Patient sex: M
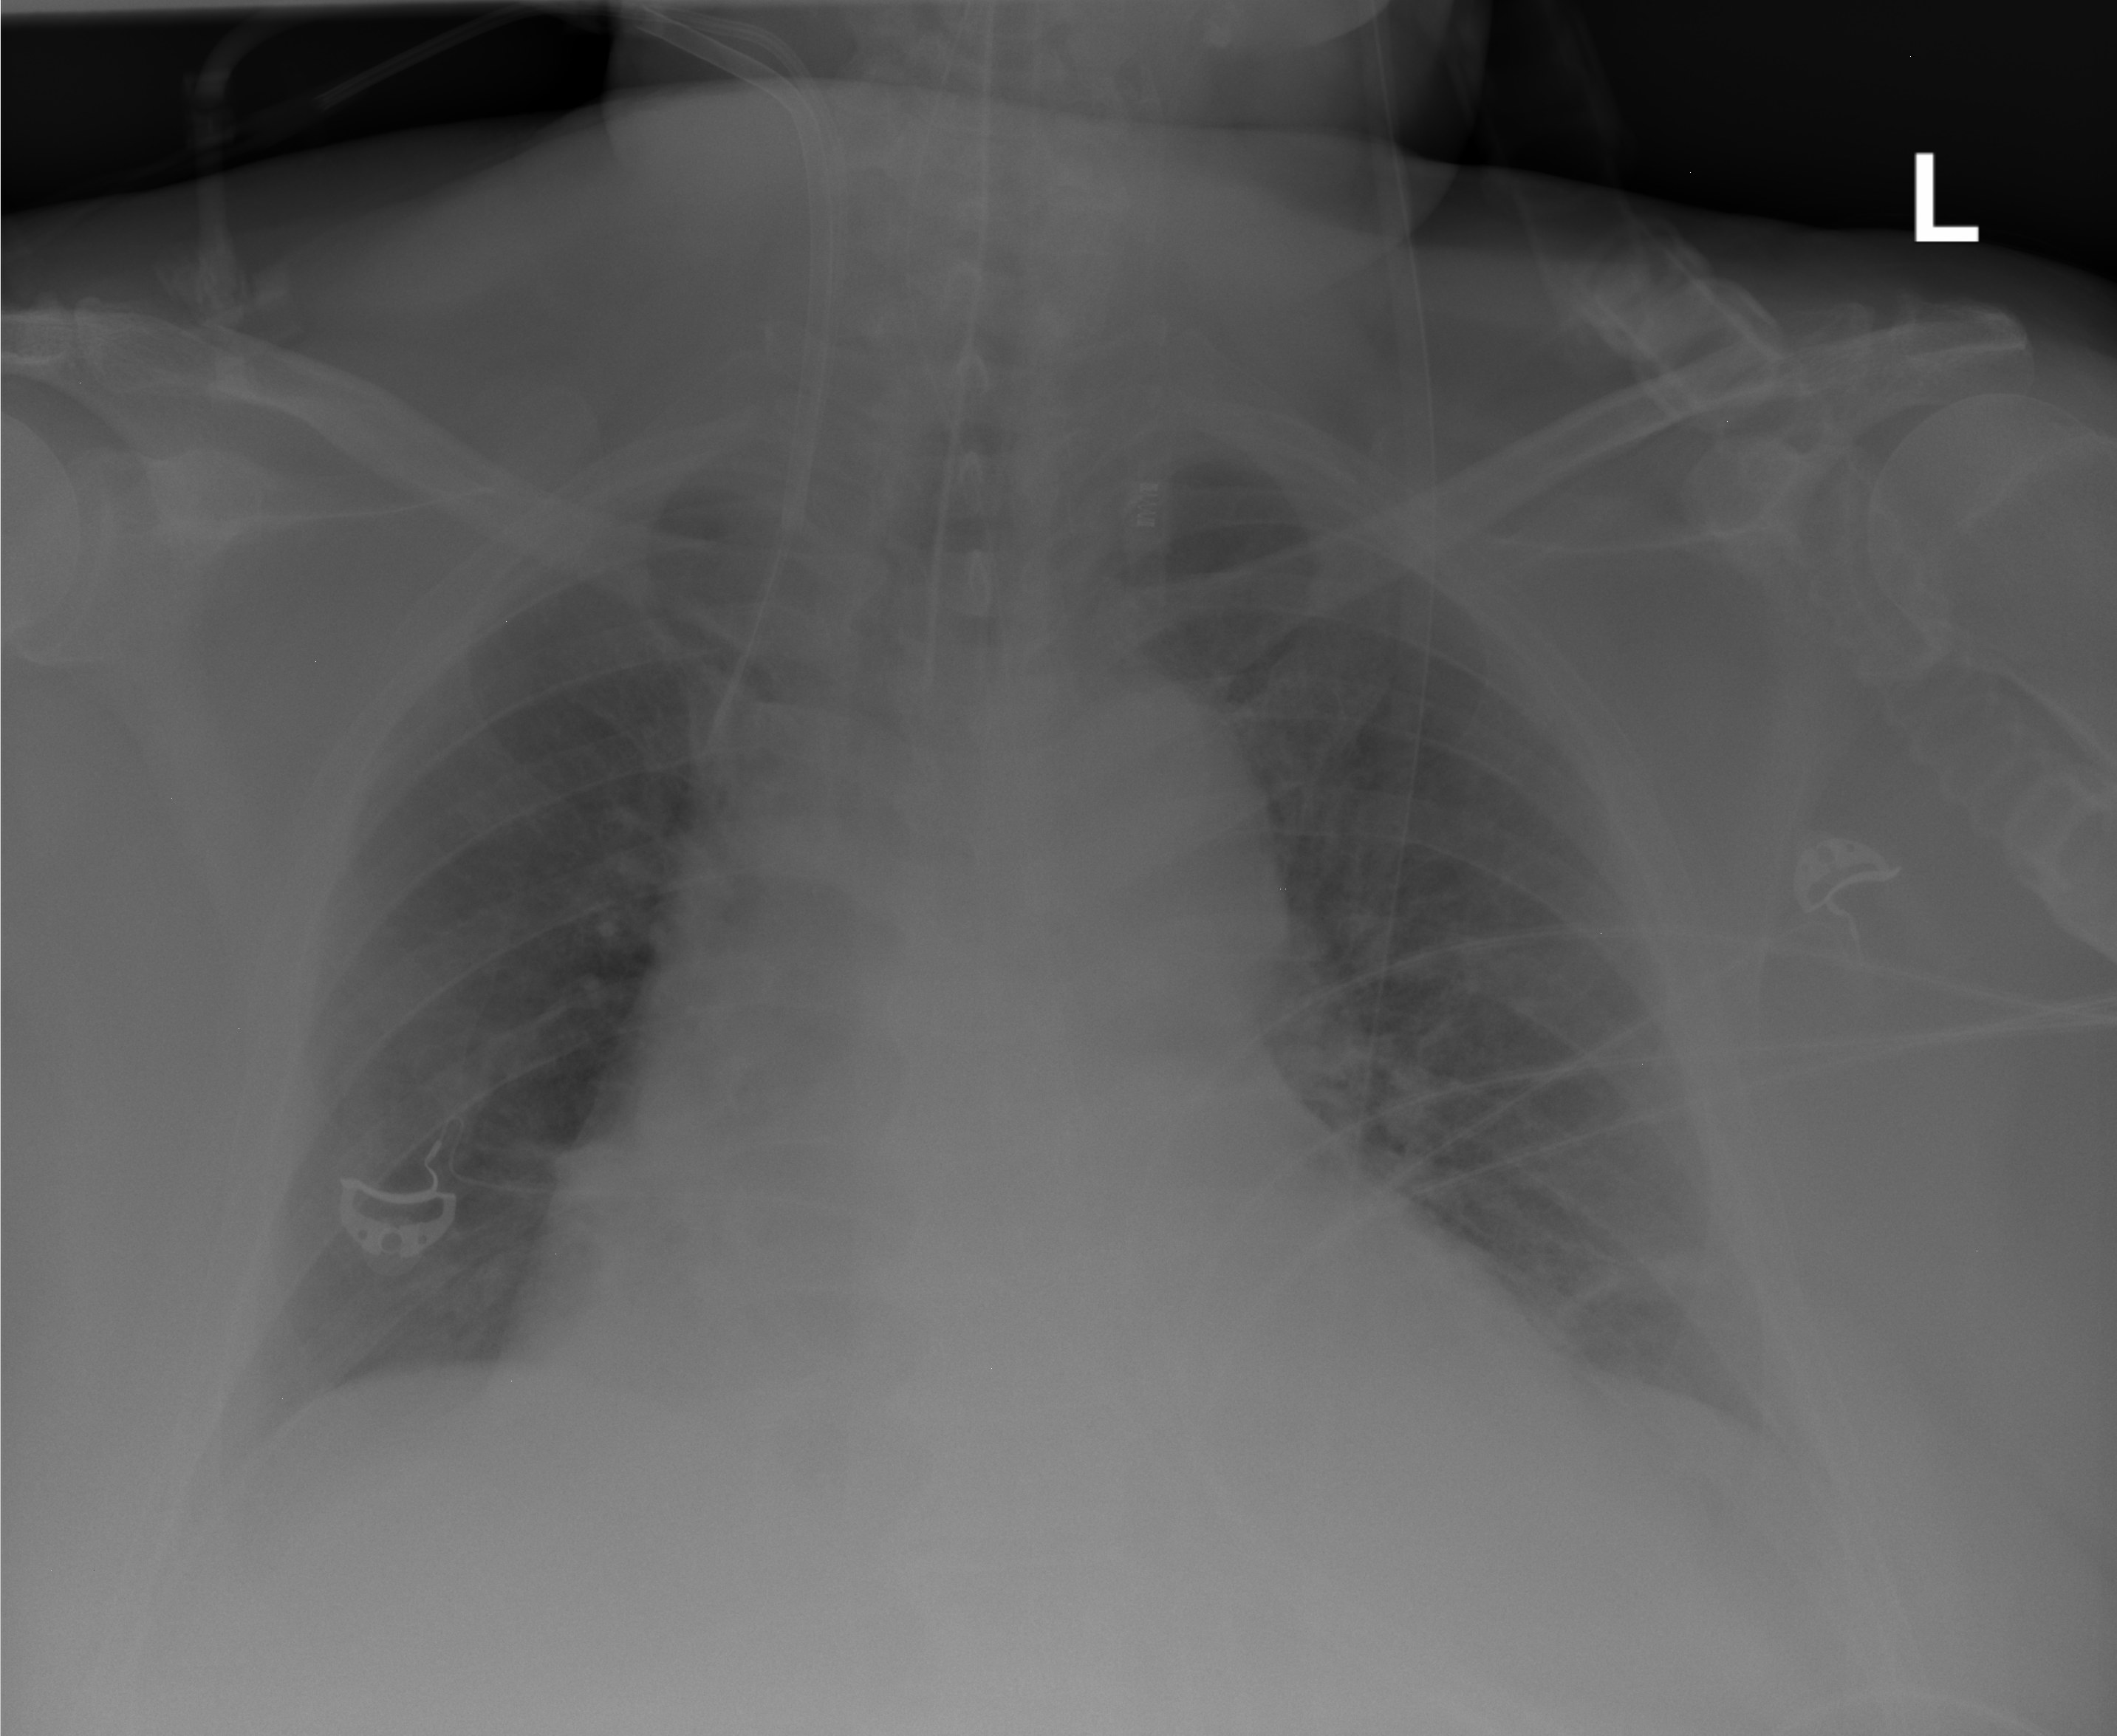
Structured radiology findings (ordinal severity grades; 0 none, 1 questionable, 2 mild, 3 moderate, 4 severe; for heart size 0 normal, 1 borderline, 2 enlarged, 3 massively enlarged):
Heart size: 2
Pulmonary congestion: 0
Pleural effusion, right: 0
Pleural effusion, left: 0
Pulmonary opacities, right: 0
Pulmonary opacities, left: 0
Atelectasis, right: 0
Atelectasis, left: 2